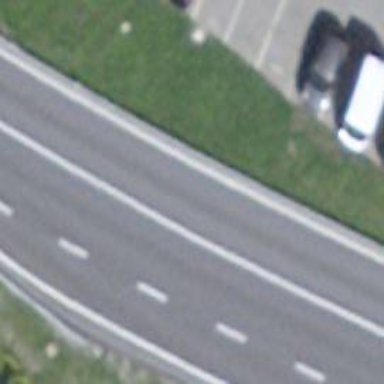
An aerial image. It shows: Motorway junction.